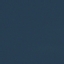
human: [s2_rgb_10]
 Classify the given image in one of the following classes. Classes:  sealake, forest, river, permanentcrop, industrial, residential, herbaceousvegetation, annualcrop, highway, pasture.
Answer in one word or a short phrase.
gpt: SeaLake